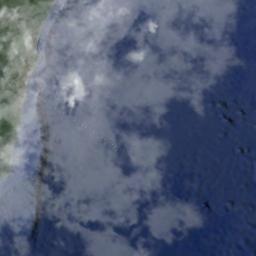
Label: cloud